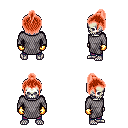
a pixel art fantasy rpg character, male body template, skeleton, chain mail, magenta pants, red short topknot hairstyle, gold gloves, four views (front, back, left, right), 2x2 character sprite sheet, small pixel art, hard edges, no anti-aliasing